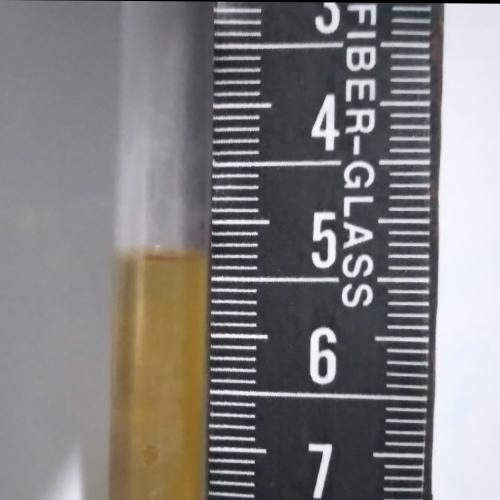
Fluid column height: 5.3 cm